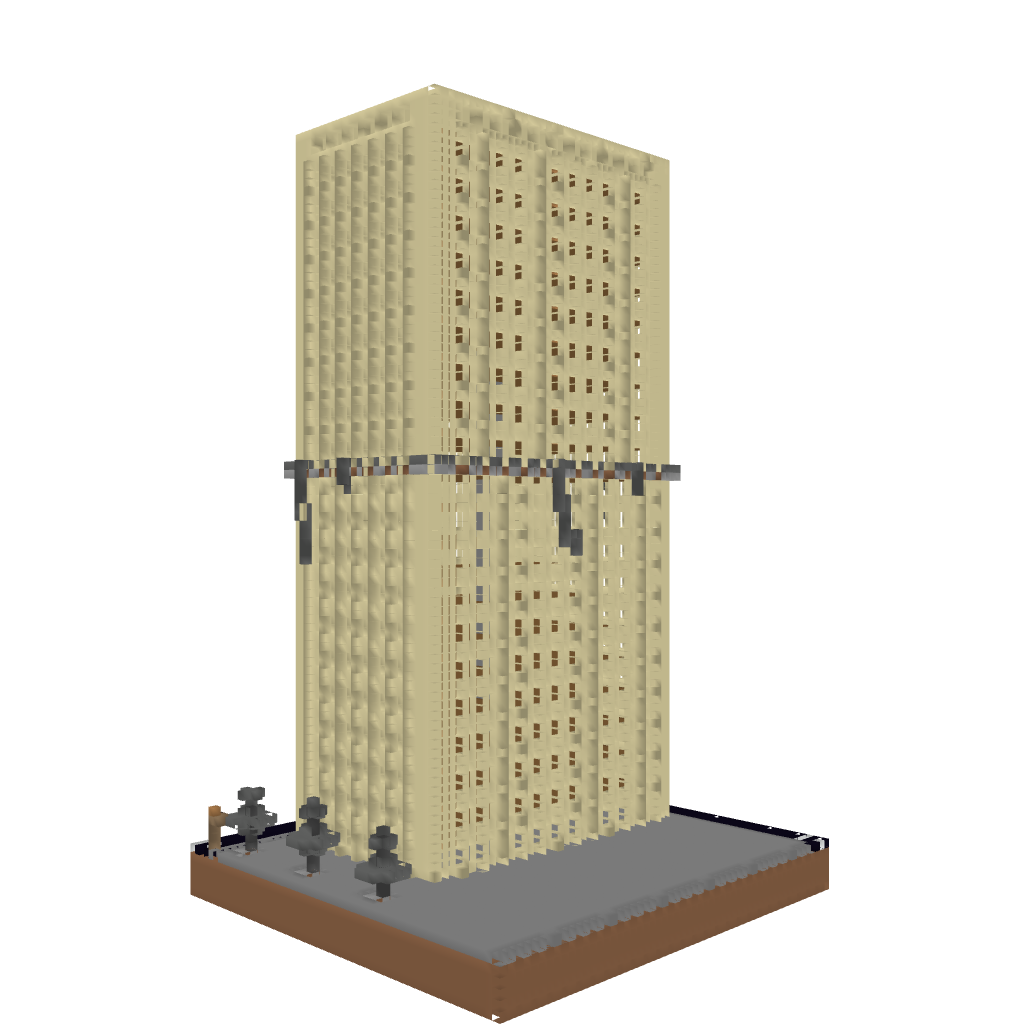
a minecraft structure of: Government Building